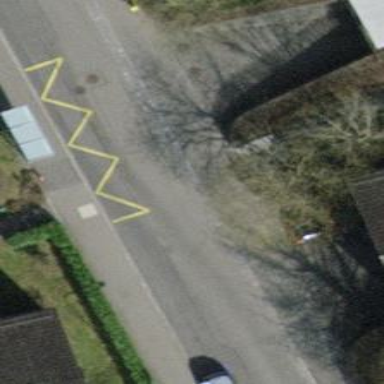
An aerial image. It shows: Public transport stop position.